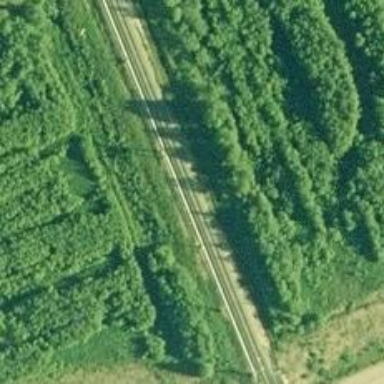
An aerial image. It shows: Railway with continuous electrified contact line.